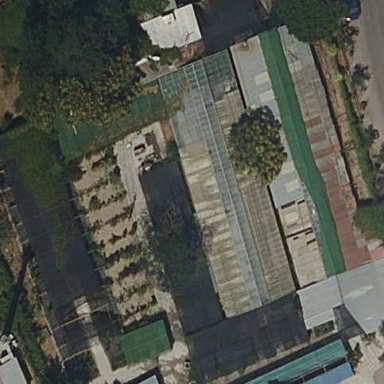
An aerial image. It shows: Greenhouse.